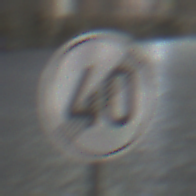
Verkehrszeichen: EndeGeschwindigkeit40
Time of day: Night
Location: Outdoor (Urban)
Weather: PartlyCloudy
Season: NotSpecified
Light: Artificial